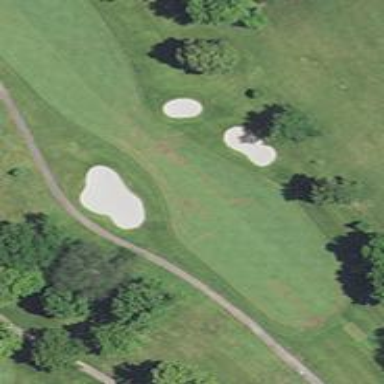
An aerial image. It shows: Golf hole.